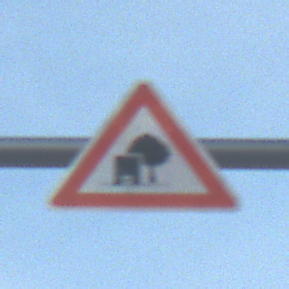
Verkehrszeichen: UnzureichendesLichtraumprofil
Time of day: SunriseSunset
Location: Outdoor (Beach)
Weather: PartlyCloudy
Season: NotSpecified
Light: Natural